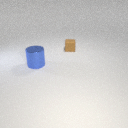
small brown rubber cube to the right of large blue metal cylinder